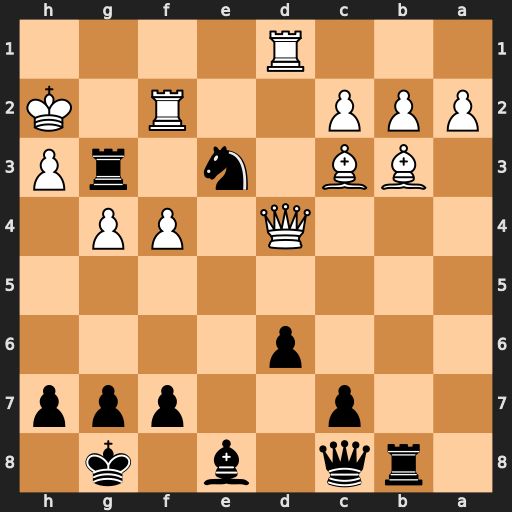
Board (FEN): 1rq1b1k1/2p2ppp/3p4/8/3Q1PP1/1BB1n1rP/PPP2R1K/3R4
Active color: b
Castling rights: -
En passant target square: -
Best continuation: Rxh3+ Kxh3 Qxg4+